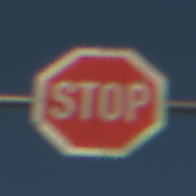
Verkehrszeichen: Stop
Umgebung: Outdoor, Nature
Tageszeit: SunriseSunset
Wetter: Clear
Licht: Natural
Jahreszeit: NotSpecified
Kontrast: HighContrast